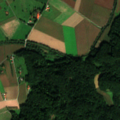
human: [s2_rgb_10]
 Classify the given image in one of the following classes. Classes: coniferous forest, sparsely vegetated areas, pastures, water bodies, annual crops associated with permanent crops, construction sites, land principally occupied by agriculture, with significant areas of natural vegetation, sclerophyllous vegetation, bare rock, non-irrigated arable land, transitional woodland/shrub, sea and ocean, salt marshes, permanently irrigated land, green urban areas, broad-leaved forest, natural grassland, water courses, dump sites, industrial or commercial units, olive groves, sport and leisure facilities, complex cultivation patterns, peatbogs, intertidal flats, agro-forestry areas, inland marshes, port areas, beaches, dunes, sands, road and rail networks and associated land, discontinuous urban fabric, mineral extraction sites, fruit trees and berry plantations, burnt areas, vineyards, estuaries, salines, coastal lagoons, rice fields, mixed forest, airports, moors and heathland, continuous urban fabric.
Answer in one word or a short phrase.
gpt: non-irrigated arable land, broad-leaved forest